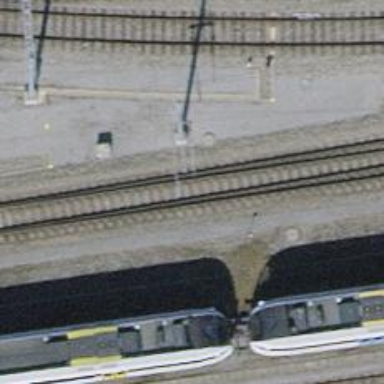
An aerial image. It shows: Milestone along the railway track with catenary mast.